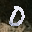
Label: 0